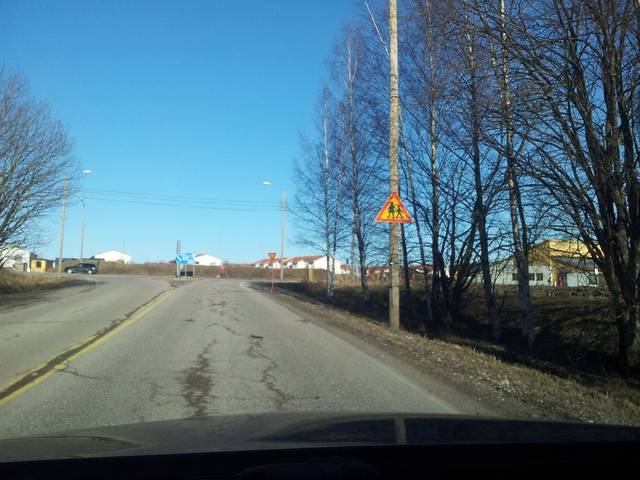
Region: Finland
Coordinates: 60.153, 24.544